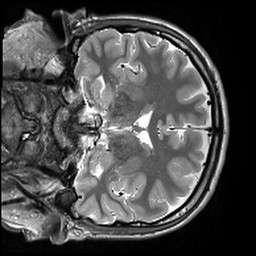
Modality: T2w
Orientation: coronal
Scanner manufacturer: siemens
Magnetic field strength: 3 T
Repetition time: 10.64 s
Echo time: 0.05 s